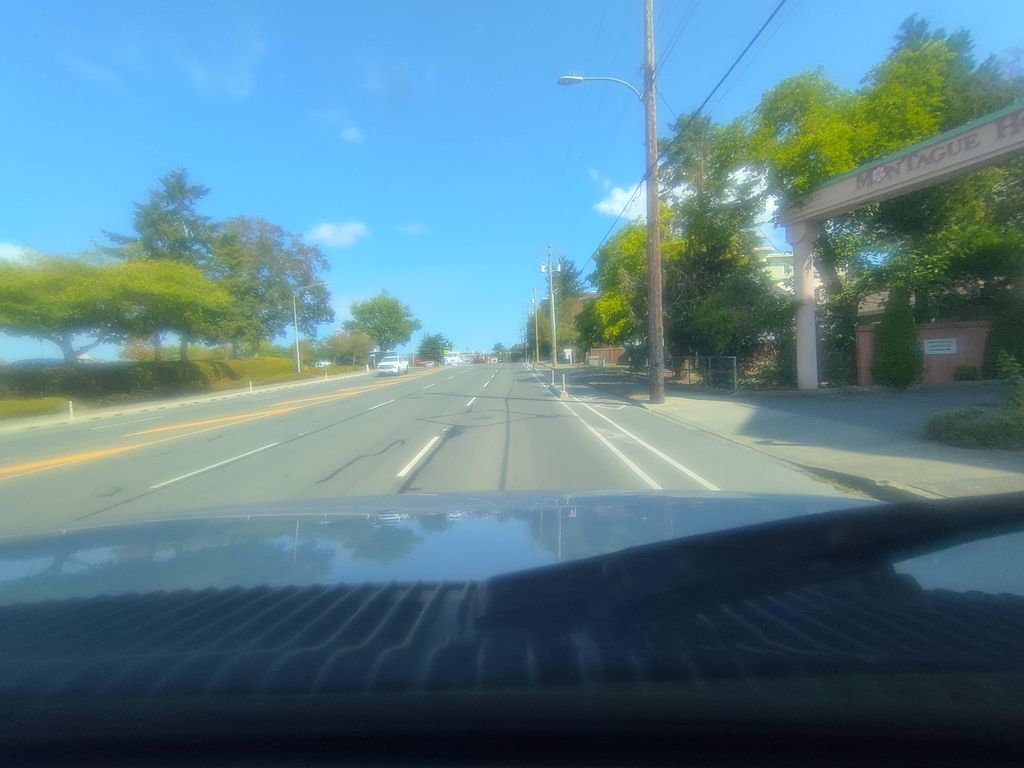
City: victoria